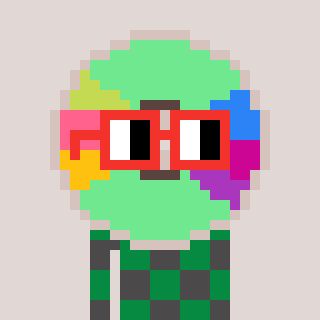
a pixel art character with square red glasses, a cd-shaped head and a grayscale-colored body on a warm background